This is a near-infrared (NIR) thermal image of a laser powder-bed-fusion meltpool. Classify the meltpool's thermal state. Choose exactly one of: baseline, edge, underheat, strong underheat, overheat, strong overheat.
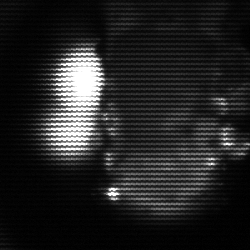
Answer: strong underheat